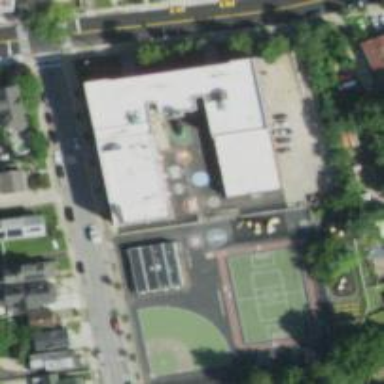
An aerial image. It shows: School.